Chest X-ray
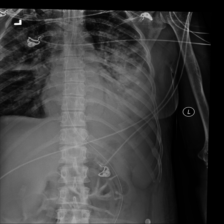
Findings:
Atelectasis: negative
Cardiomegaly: negative
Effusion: positive
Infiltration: negative
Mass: negative
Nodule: negative
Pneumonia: negative
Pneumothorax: negative
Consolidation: positive
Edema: negative
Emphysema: negative
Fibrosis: negative
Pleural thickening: negative
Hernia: negative